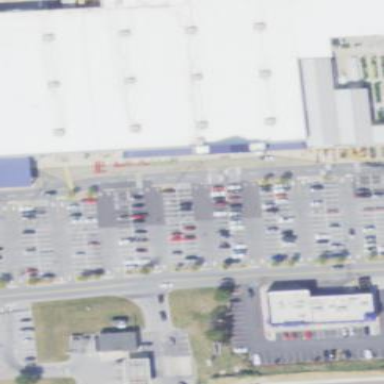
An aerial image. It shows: Retail area.